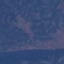
Land use / land cover class: HerbaceousVegetation